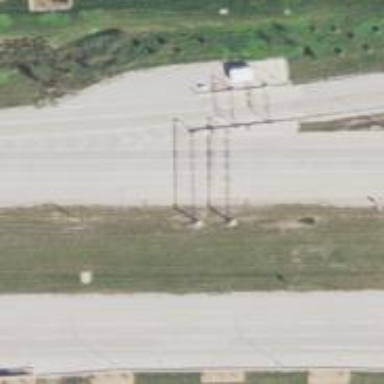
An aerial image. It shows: Toll gantry on the road.